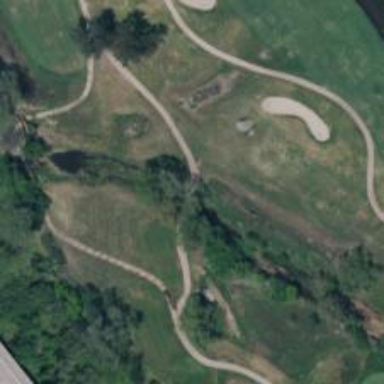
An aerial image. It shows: Path bridge over golf cartpath.